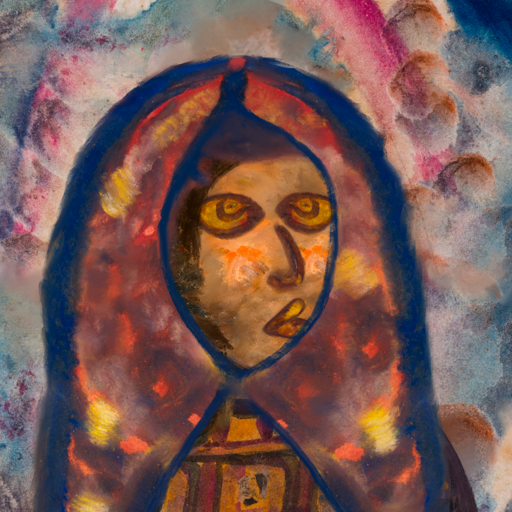
Background: Rupkatha, Head And Neck Side: Gypsy_Queen, Face Side: Comrade, Bust: Doll, Hair Side: Gypsy_Queen, Head Accessory: Mother_And_Son_Mother_Scarf, Second Necklace: Blank, Necklace: Blank, Baby: Blank